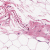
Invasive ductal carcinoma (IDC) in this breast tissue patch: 0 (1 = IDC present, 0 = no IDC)